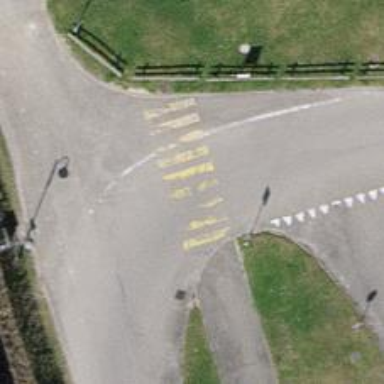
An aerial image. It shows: Uncontrolled road crossing.